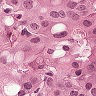
Metastatic tissue present: yes